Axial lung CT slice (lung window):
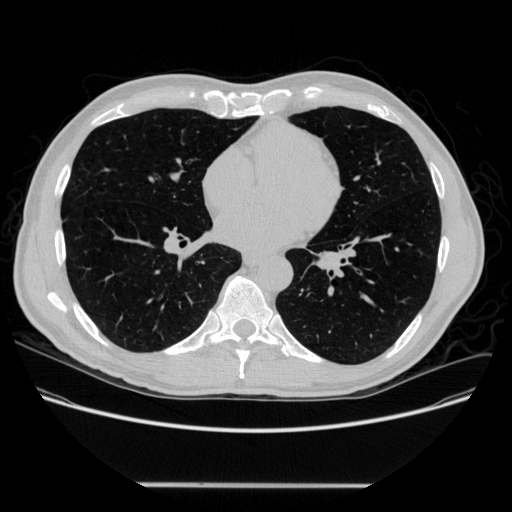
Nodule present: no